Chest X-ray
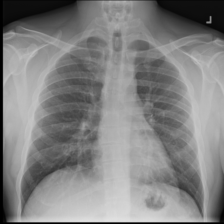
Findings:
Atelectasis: negative
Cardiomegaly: negative
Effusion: negative
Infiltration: negative
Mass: negative
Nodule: negative
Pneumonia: negative
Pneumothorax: negative
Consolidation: negative
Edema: negative
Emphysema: negative
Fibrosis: negative
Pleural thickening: negative
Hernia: negative